Question:
Hi there , I have this formula
'''
=IFERROR(IF(MATCH(A2,G:G,0)*OR(MATCH(B2,G:G,0)),"Present",),"Absent")
'''
What I want is to return 'Present' if one of the email from Column A and B present in Column G.
The Formula Work with '*And' but its not working with '*OR.'
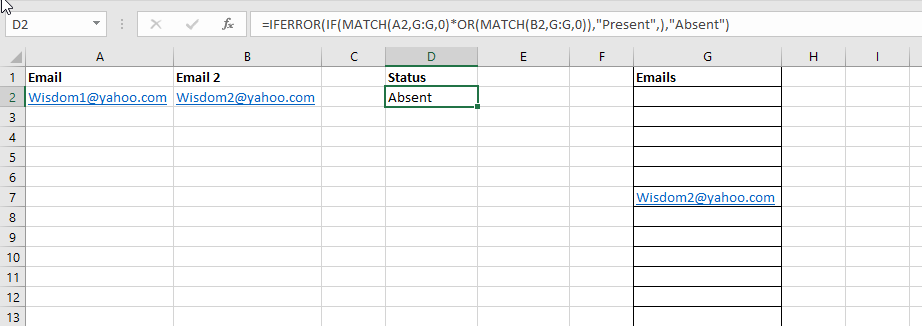
Answer: If there is no match, then Match() will return the '#N/A' error, which will be multiplied with the other Match() result and still return an error. Therefore, this formula will only have a non-error result if BOTH Match formulas return a proper value. That's not what you want, I assume.
You need a formula or function that does not resolve in an error if there is only one match for the two conditions.
One option is to encase each Match into an Iferror. Anonther option is to use Countif, along the lines of this:
'''
=if(countif(G:G,A2)+countif(G:G,B2),"Present","Absent")
'''
Countif returns 0 if nothing is found or a count of the items found. The zero will equal a FALSE in the IF statement, so if neither Countif finds anything, the FALSE argument of the IF function will fire. Bit if any of the two Countif functions find a match, the result will be a number greater than zero, so the TRUE part of the IF function will fire.